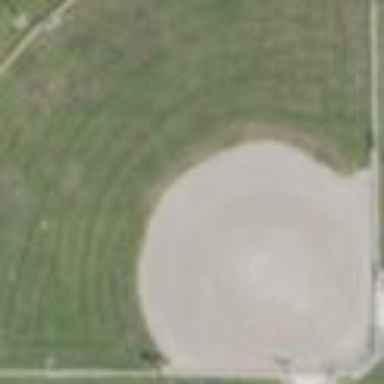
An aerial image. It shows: Baseball pitch for leisure land activities.